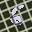
Label: 6